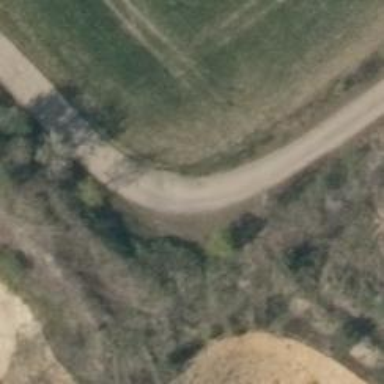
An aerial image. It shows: Gravel track with track type of grade3.